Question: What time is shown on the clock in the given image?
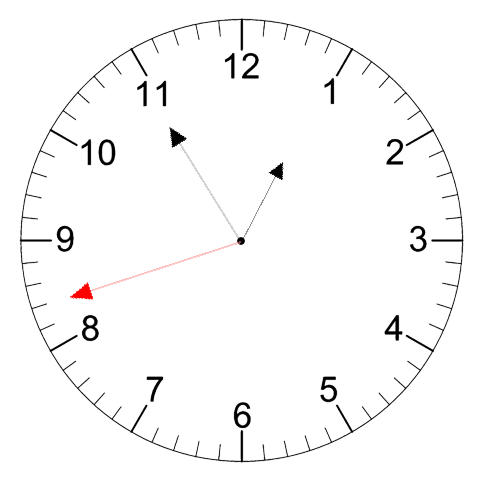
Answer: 12:54:42